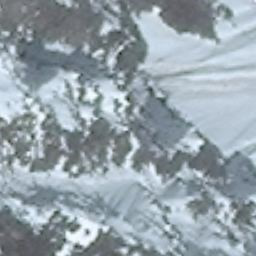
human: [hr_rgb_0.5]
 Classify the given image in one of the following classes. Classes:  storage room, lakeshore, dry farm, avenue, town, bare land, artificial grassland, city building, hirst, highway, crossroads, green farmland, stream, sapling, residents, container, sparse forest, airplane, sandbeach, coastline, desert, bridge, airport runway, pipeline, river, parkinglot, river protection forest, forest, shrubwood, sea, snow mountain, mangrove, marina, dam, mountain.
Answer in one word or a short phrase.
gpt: snow mountain